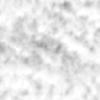
Label: no_change